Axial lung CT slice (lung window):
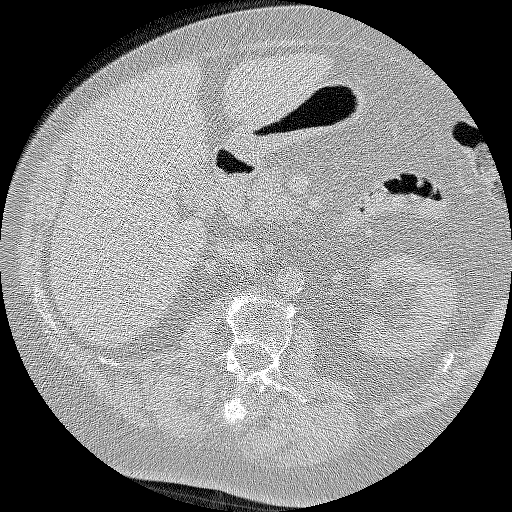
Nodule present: no